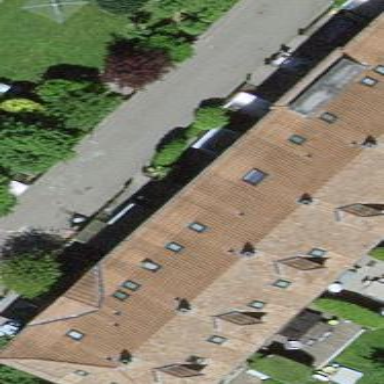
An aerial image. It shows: Residential building with gabled roof made of maroon roof tiles. The roof orientation is across.